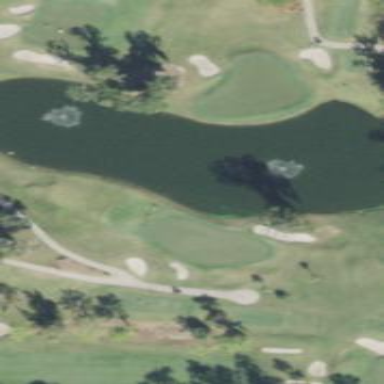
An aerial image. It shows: Water hazard in golf course. The hazard is natural water feature.